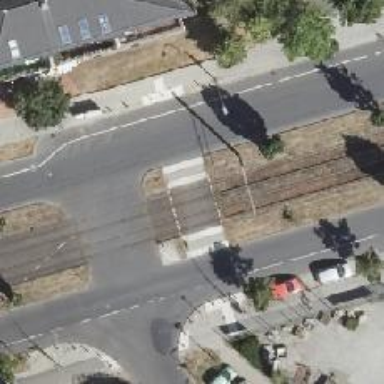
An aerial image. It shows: Uncontrolled tram crossing.